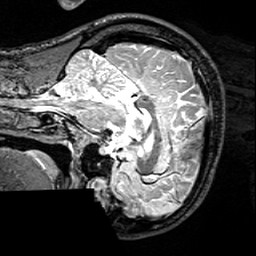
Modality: T2w
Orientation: sagittal
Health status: healthy
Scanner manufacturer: siemens
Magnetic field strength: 3 T
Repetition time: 4.8 s
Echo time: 0.458 s